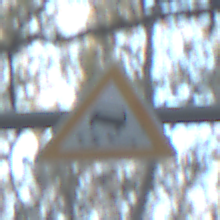
Verkehrszeichen: SchleuderOderRutschgefahr
Umgebung: Outdoor, Nature
Tageszeit: SunriseSunset
Wetter: Clear
Licht: Natural
Jahreszeit: Winter
Kontrast: LowContrast